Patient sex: M
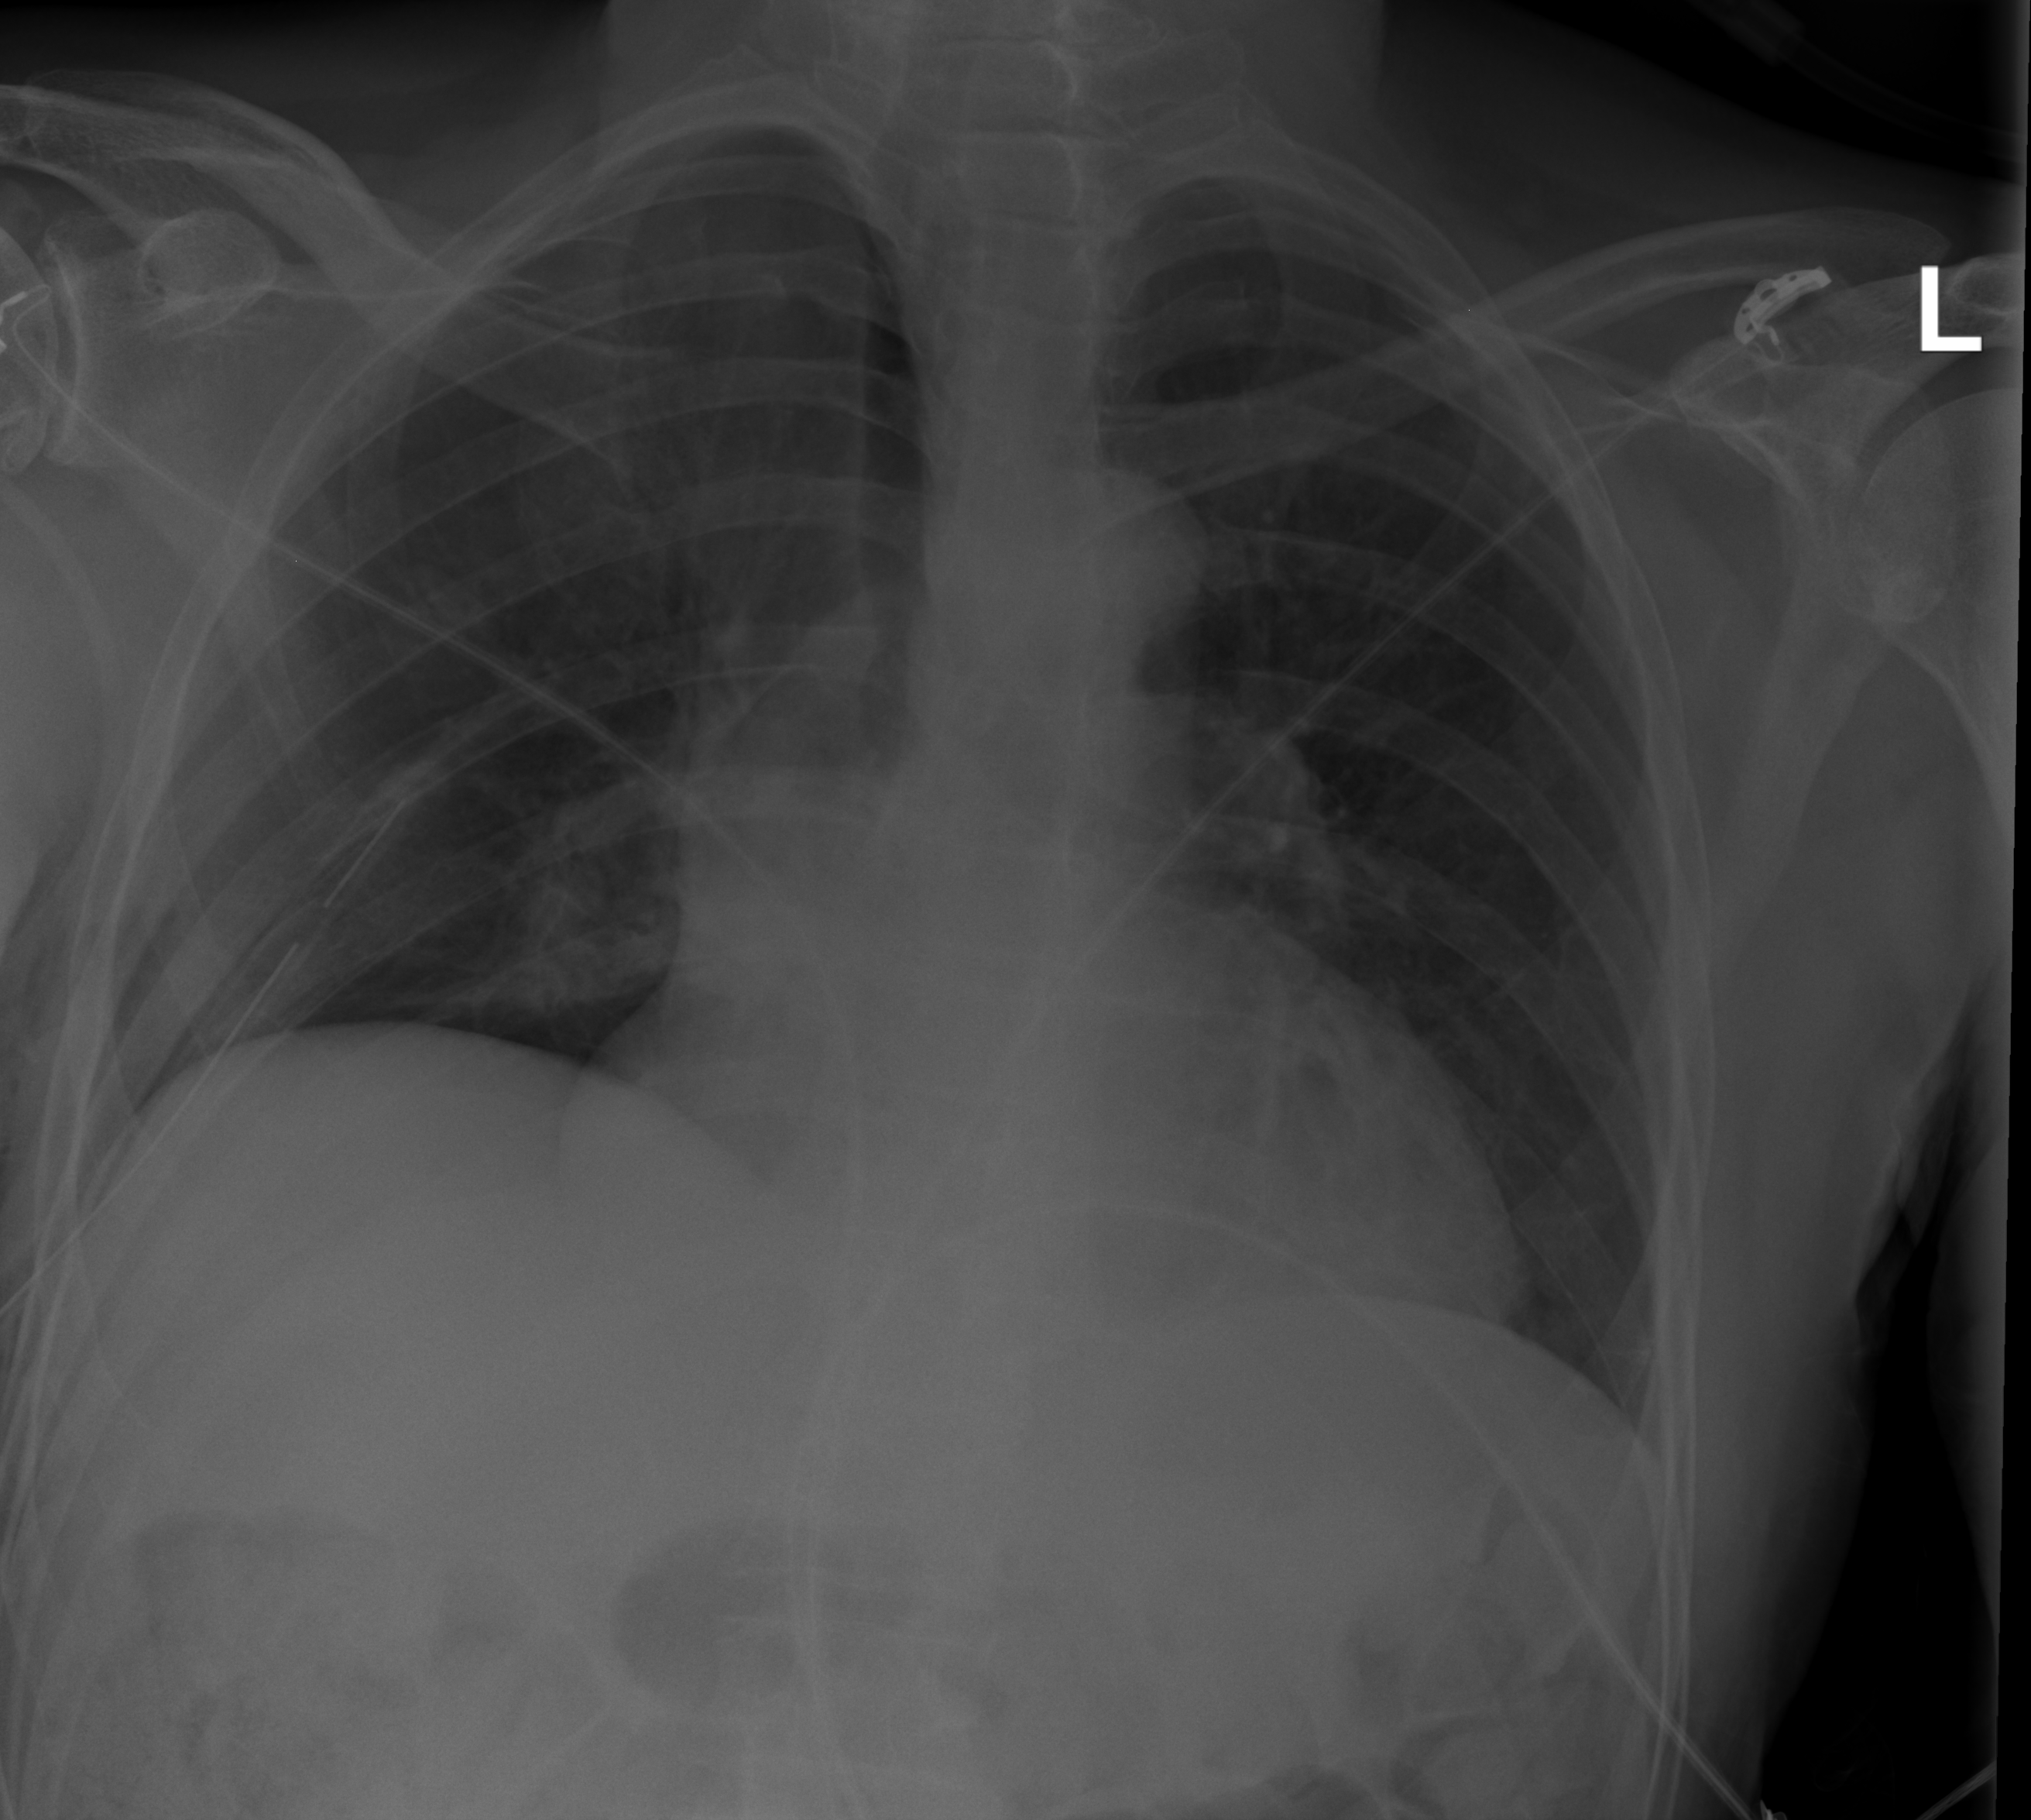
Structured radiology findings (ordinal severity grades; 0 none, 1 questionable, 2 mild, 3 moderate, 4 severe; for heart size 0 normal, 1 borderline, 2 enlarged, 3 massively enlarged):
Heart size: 2
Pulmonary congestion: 0
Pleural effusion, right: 0
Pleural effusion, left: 0
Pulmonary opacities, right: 0
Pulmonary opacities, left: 0
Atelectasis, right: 2
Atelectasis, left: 0